Question: Is it possible to limit the area of the view pager. Example, only on the orange box in the picture.

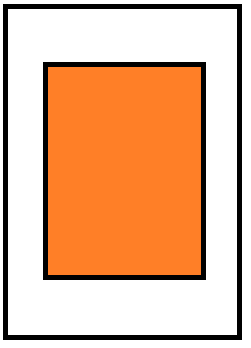
Answer: Depend of your layout container of viewpager, it will be placed like a textview or other, with margin padding etc.